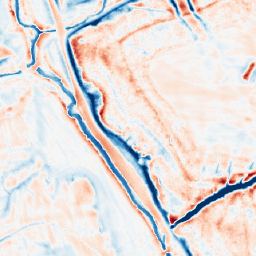
Category: edge_preserving
Decomposition family: bilateral
Decomposition parameters: d: 21
sigma_color: 75
sigma_space: 25
Upsampling method: nearest
Upsampling parameters: scale: 2
Upsampling scale: 2